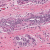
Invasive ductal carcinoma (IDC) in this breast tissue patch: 0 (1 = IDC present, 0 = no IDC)